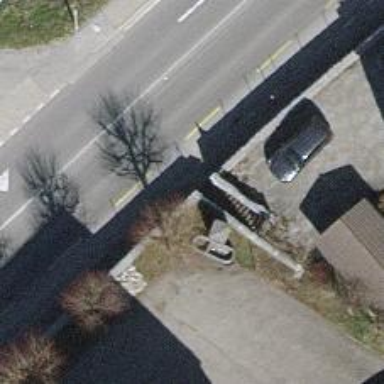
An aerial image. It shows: Concrete wall barrier.